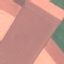
Land use / land cover: AnnualCrop